Field crop: tomato
Growth stage: 1
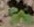
Species: solanum